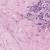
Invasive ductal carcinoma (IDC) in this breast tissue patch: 0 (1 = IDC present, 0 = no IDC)